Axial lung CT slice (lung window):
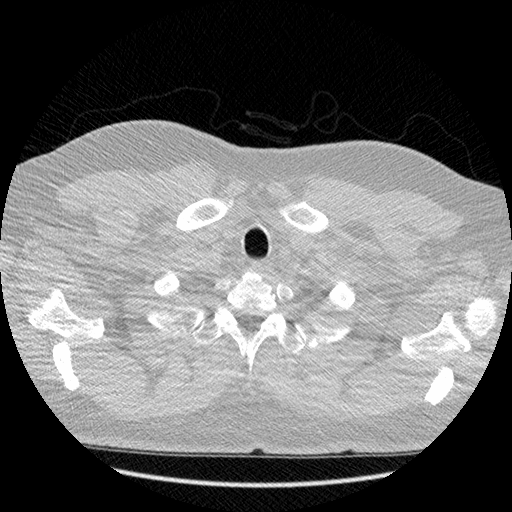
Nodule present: no